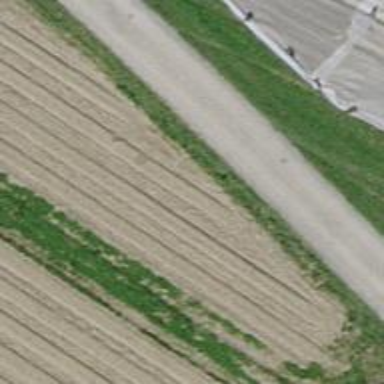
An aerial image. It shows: Agricultural track with compacted grade 2 surface suitable for agricultural vehicles.